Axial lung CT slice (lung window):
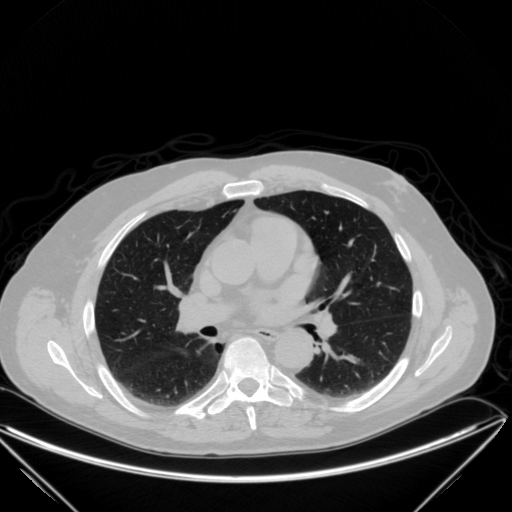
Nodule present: no